Field crop: maize
Growth stage: 2
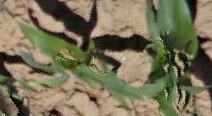
Species: maize